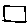
Label: square